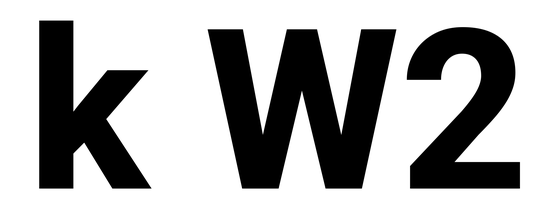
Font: Roboto_ExtraBold